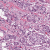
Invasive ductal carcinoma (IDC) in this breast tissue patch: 1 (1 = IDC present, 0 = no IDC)